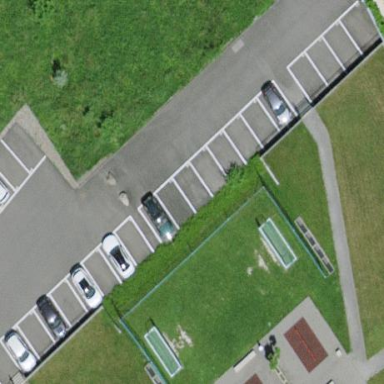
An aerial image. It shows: Street-side parking lot with asphalt surface.